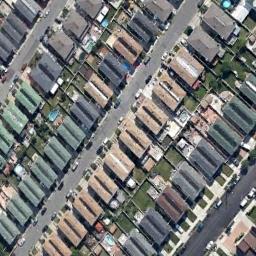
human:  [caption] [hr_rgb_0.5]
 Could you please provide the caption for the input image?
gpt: The dense residential is next to the road with some cars .

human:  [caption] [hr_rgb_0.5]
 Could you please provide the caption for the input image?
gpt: Residential houses stand in three rows .

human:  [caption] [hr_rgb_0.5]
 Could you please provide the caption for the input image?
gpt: In densely populated areas there are many roads and neatly arranged houses and trees as well as large lawns and many vehicles .

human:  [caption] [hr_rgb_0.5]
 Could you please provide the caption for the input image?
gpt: A dense residential area has lots of houses next to each other while some roads go through the residential area .

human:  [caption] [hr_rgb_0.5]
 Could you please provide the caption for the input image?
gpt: There are buildings arranged neatly on dense residential area .